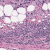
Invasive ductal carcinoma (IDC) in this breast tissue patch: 1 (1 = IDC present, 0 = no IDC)